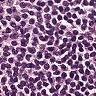
Metastatic tissue present: no